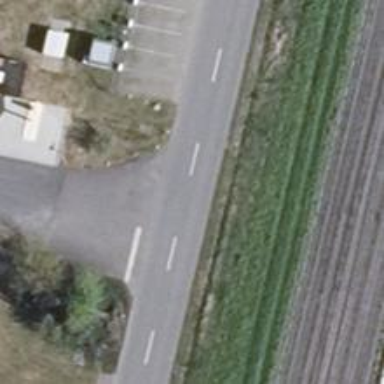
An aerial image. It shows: Road with stop sign.